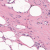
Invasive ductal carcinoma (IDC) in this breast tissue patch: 0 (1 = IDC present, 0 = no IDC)